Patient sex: F
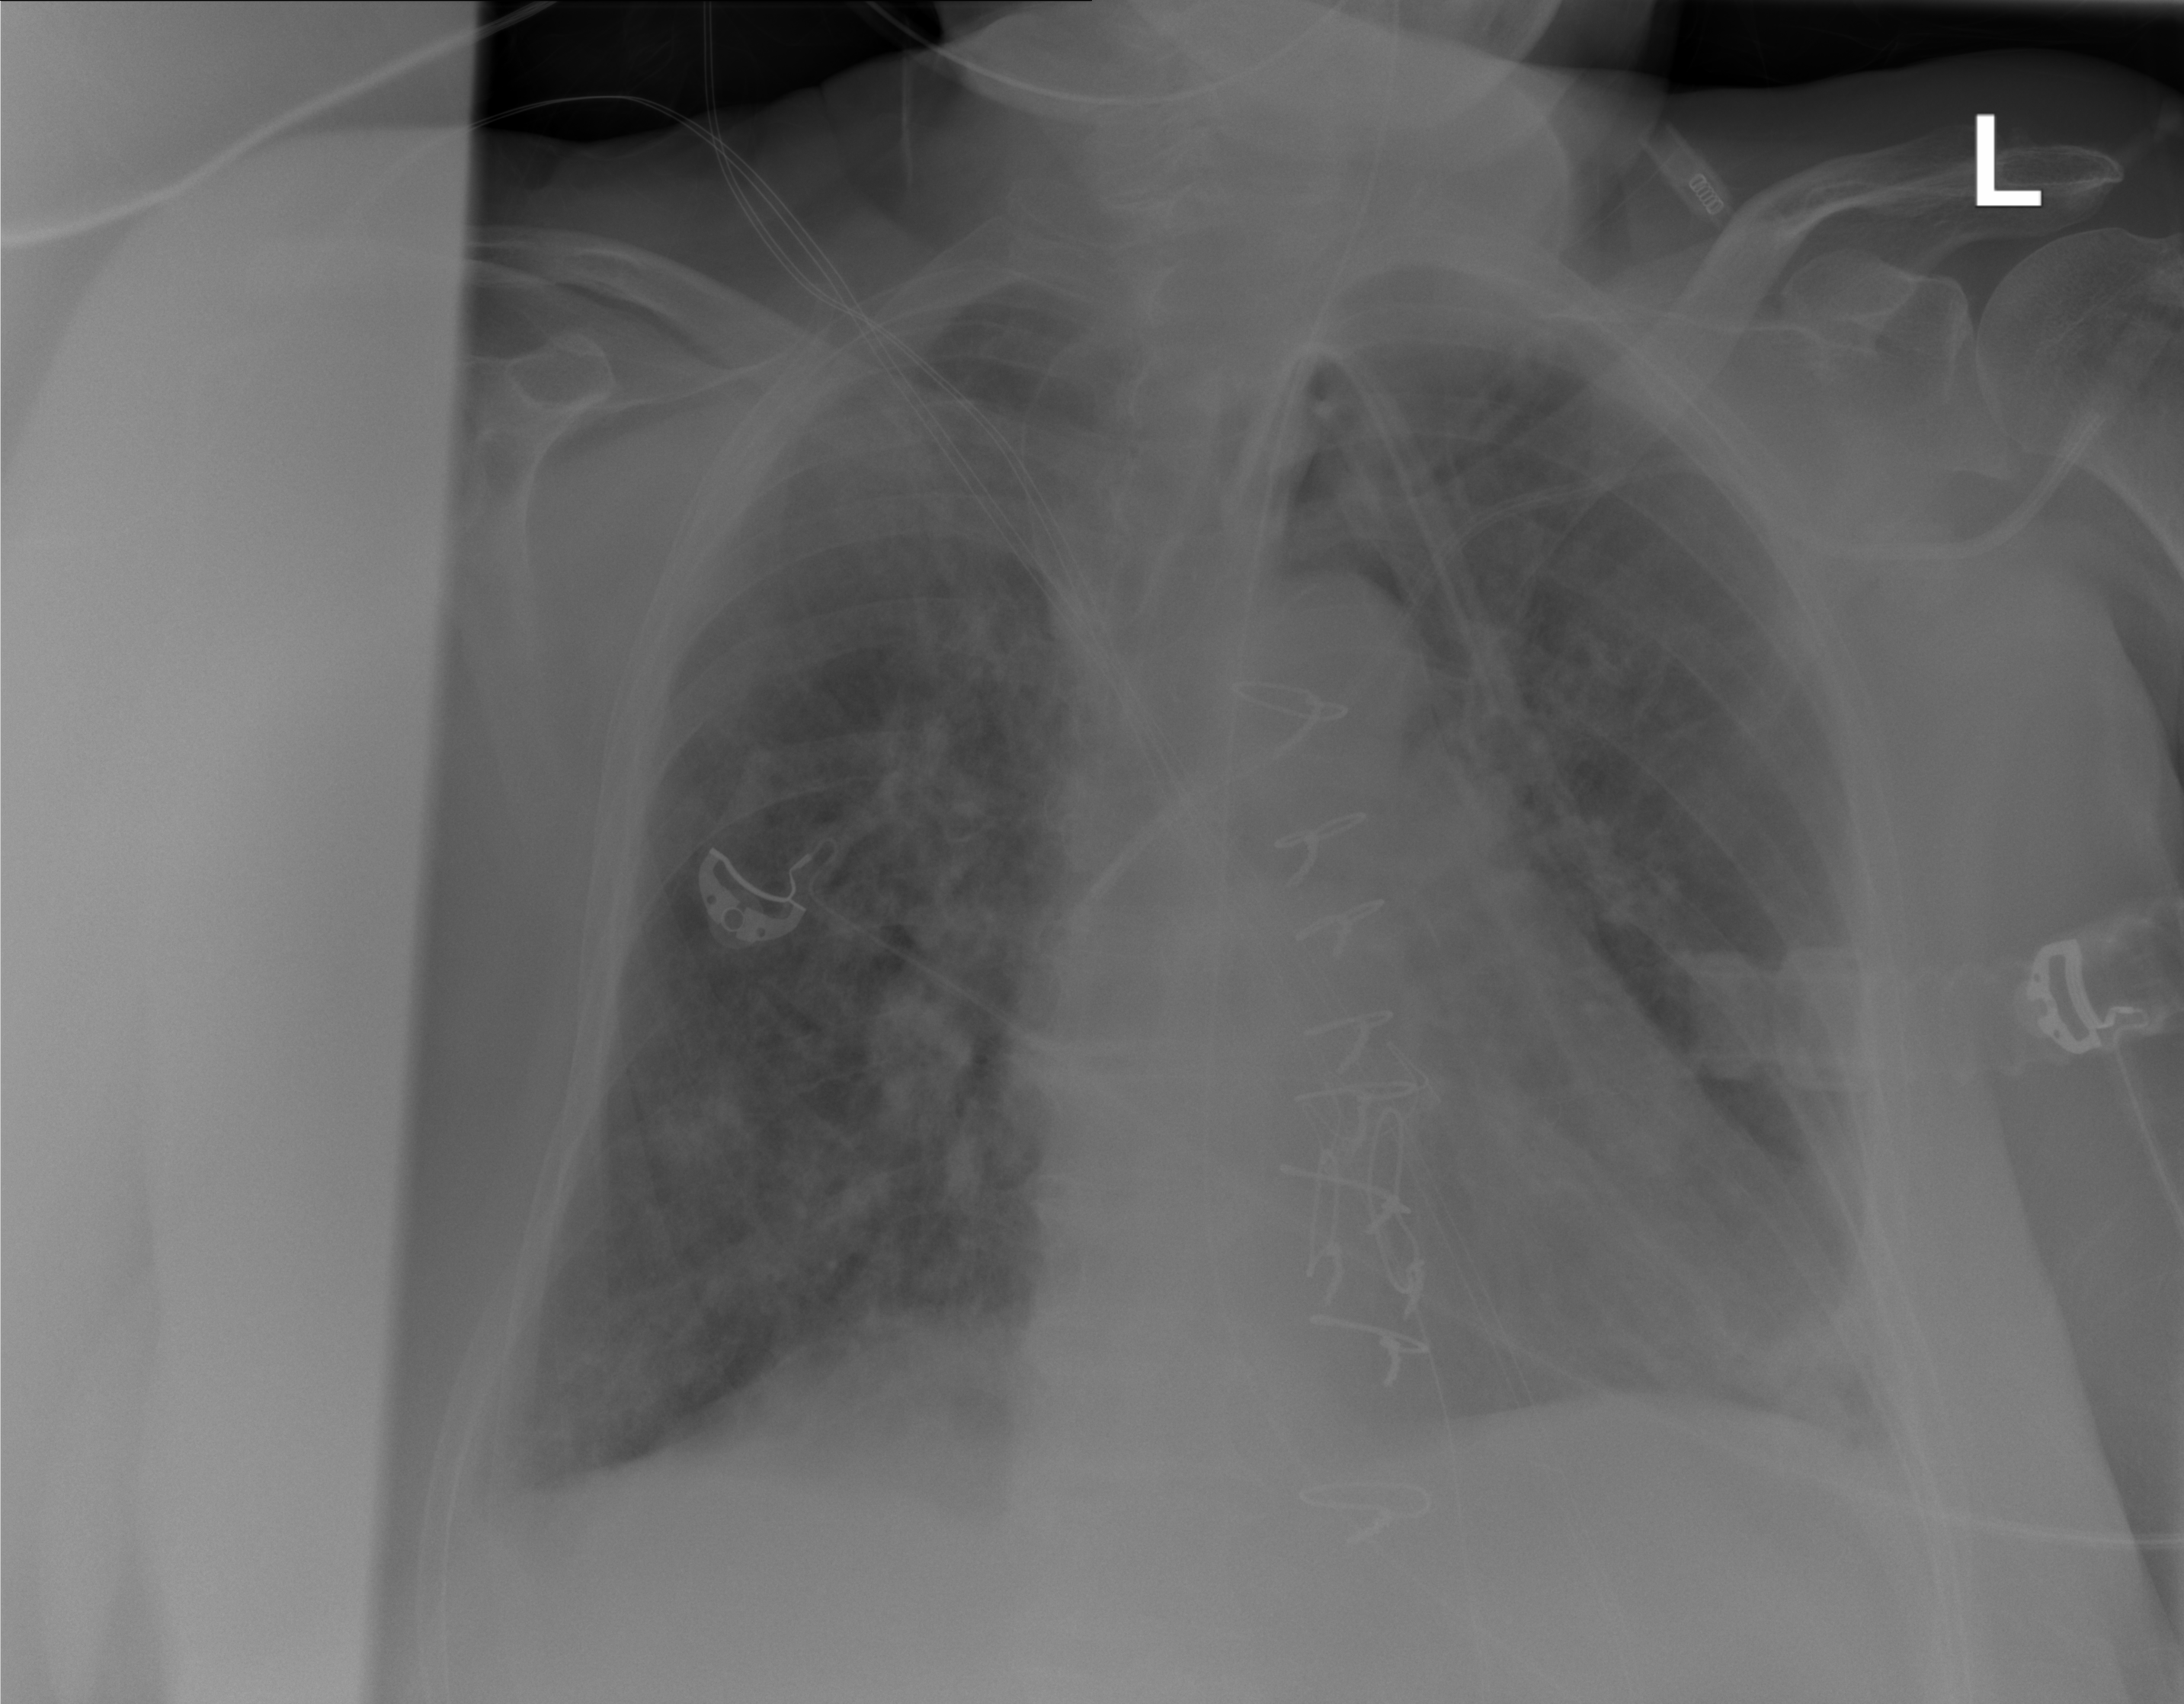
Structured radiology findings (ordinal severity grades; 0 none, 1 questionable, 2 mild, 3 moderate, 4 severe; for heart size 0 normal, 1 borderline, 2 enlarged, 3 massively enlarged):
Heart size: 2
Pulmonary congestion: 2
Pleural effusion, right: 1
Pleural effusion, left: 1
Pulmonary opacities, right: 2
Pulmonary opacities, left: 2
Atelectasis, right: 2
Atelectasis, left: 2